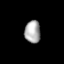
Tissue: lung
Cell type: T cells
Senescence score: 0.2037
Nuclear area (px): 350
Mean DAPI intensity: 168.014